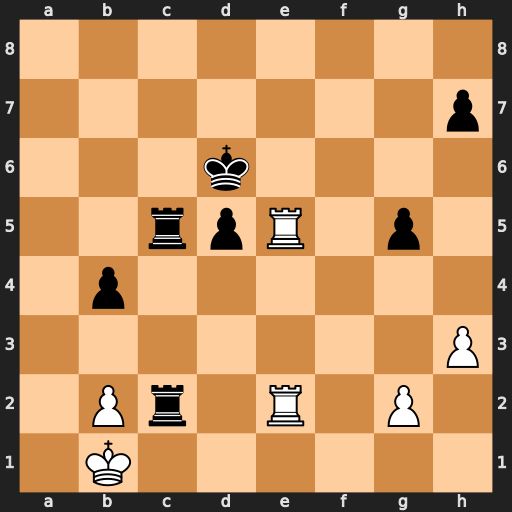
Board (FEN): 8/7p/3k4/2rpR1p1/1p6/7P/1Pr1R1P1/1K6
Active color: w
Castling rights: -
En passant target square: -
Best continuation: Re6+ Kd7 Re7+ Kd8 Re8+